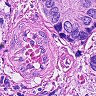
Metastatic tissue present: yes